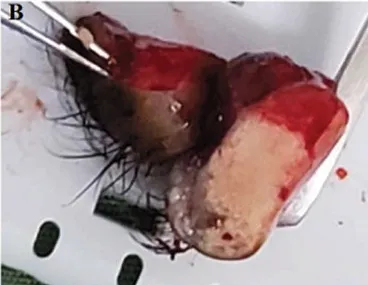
Cross-section of full-thickness right upper eyelid biopsy showing the thickened tarsal plate.
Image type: medical_photograph (other_medical_photograph)